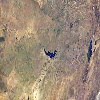
Label: land